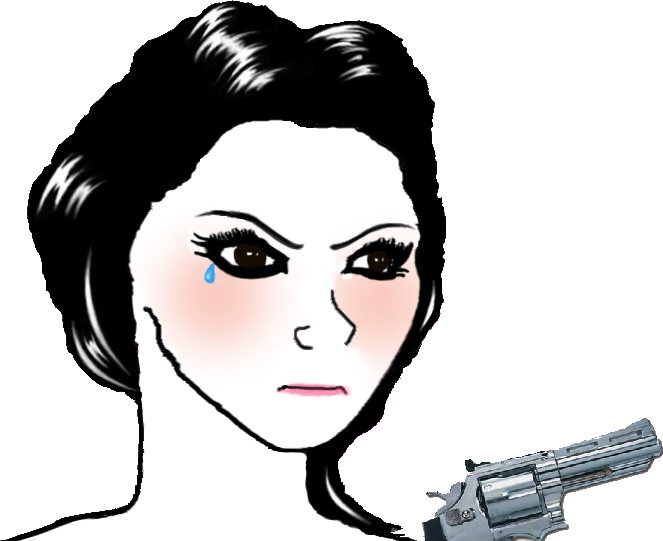
Label: 5_Abusive_Wife